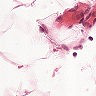
Metastatic tissue present: no